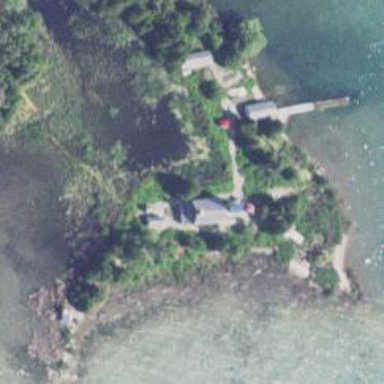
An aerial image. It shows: Lighthouse.